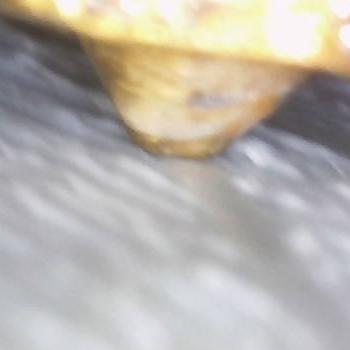
Flow rate: 112%